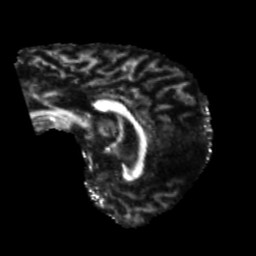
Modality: FA
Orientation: sagittal
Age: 72
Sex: male
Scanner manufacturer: siemens
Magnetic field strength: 3 T
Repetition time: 5.25 s
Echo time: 0.08 s